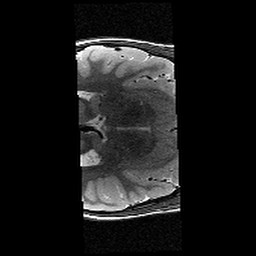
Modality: T2w
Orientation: axial
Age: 12
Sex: female
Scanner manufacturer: siemens
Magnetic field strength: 3 T
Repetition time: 7.7 s
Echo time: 0.067 s